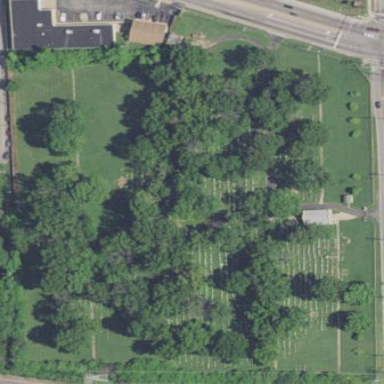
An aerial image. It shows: Cemetery.